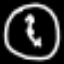
Label: clock